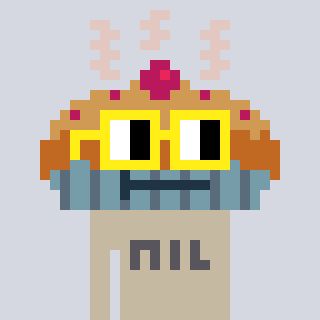
a pixel art character with square yellow glasses, a pie-shaped head and a bege-colored body on a cool background